九年级 · 解析几何
王村和元村之间有一座小山，县里计划修建一条通过此小山的公路，以方便两村村民的来往, 如图, 经测量, 从坡底 $B$ 到坡顶 $A$ 的坡角为 $30^{\circ}$, 斜坡 $A B$ 长为 100 米, 根据地形, 要求修好后的公路路面 $B D$ 的坡度是 1: 5 (假设 $A, D$ 两点处于同一铅垂线上). 为减少工程量,若 $A D \leqslant 20$ 米, 则直接开挖, 若 $A D>20$ 米, 就要重新设计, 根据你所学过的知识, 你认为 ( )

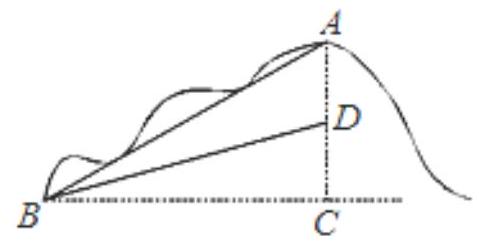
A. 不用重新设计, 因为 $A D<20$ 米

B. 不用重新设计, 因为 $A D=20$ 米

C. 需要重新设计, 因为 $A D>20$ 米

D. 应用所给数据无法计算 $A D$ 的长, 因此, 不能判断是否需要重新设计
答案: C
解析: 【分析】将原题抽象为关于直角三角形 $A B C$ 和直角三角形 $D B C$ 的问题进行解答, 求出 $A C$的长, 再求出 $A D$ 的长, 算出其差, 即可判断 $A D$ 是否大于 20 米, 然后再作判断.

解: 在 Rt $\triangle A B C$ 中, $A B=100$ 米, 则 $A C=100 \times \frac{1}{2}=50$ 米,

$B C=A B \cdot \cos 30^{\circ}=100 \times \frac{\sqrt{3}}{2}=50 \sqrt{3}$ 米,

又因为 $B D$ 的坡度是 $1: 5$,

则 $\frac{D C}{B C}=\frac{1}{5}$,

解得 $\mathrm{DC}=10 \sqrt{3}$ 米,

于是有 $A D=A C-D C=50-10 \sqrt{3} \approx 32>20$,

$\therefore$ 需要重新设计.
故选 C.